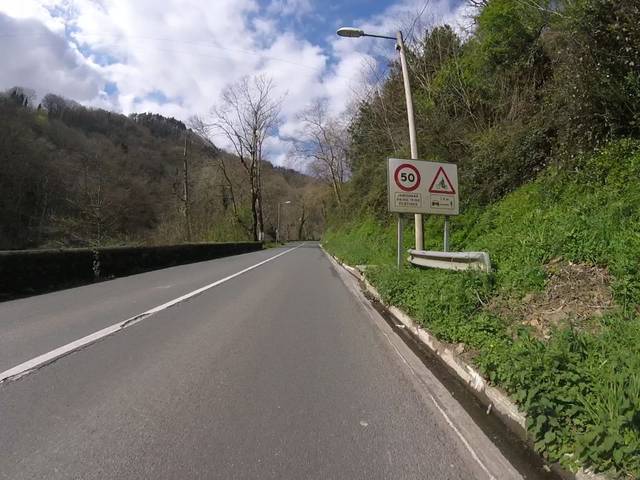
Region: Spain
Coordinates: 43.24, -1.936